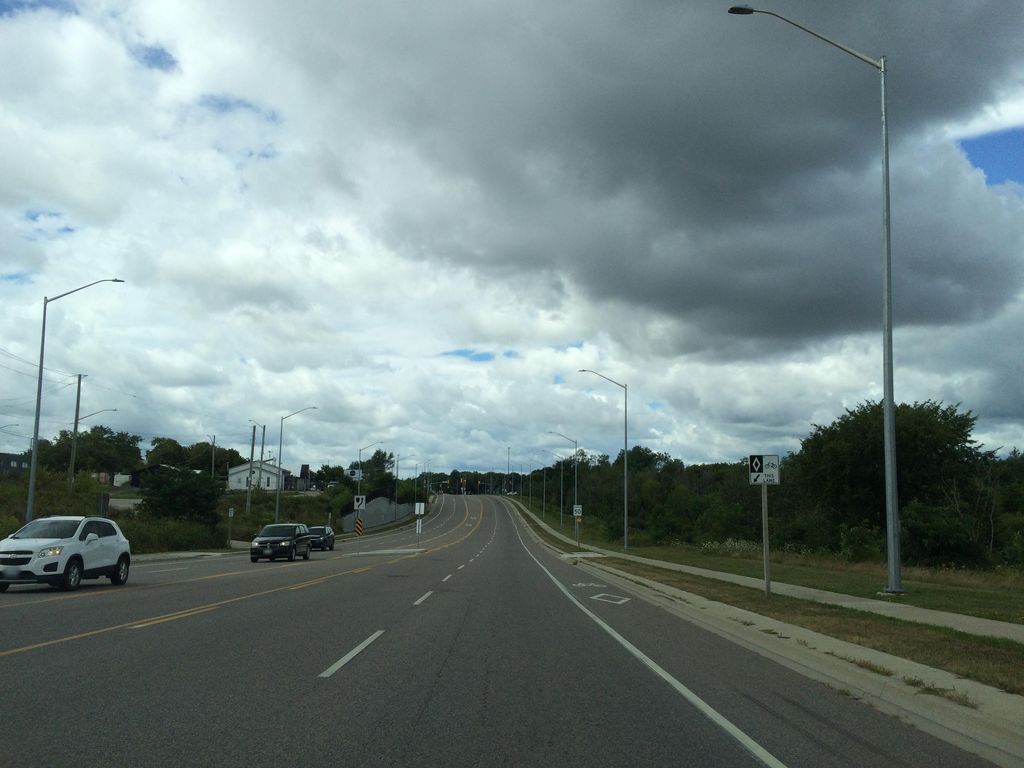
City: kitchener-waterloo